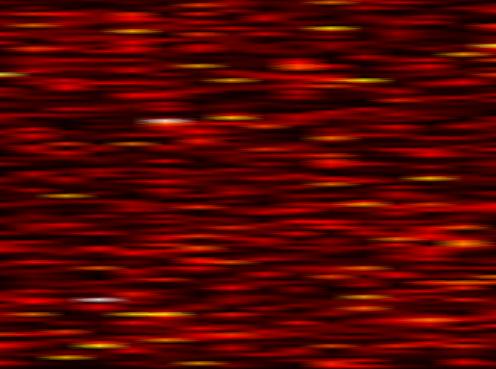
Label: OFDM